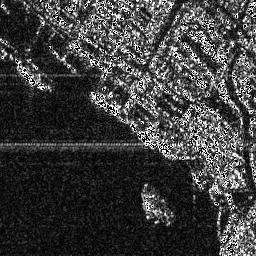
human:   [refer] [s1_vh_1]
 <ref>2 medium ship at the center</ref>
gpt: <box>[[33, 34, 50, 48, 0]], [[50, 47, 62, 57, 0]]</box>

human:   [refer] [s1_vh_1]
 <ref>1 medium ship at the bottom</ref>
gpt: <box>[[53, 73, 66, 87, 0]]</box>